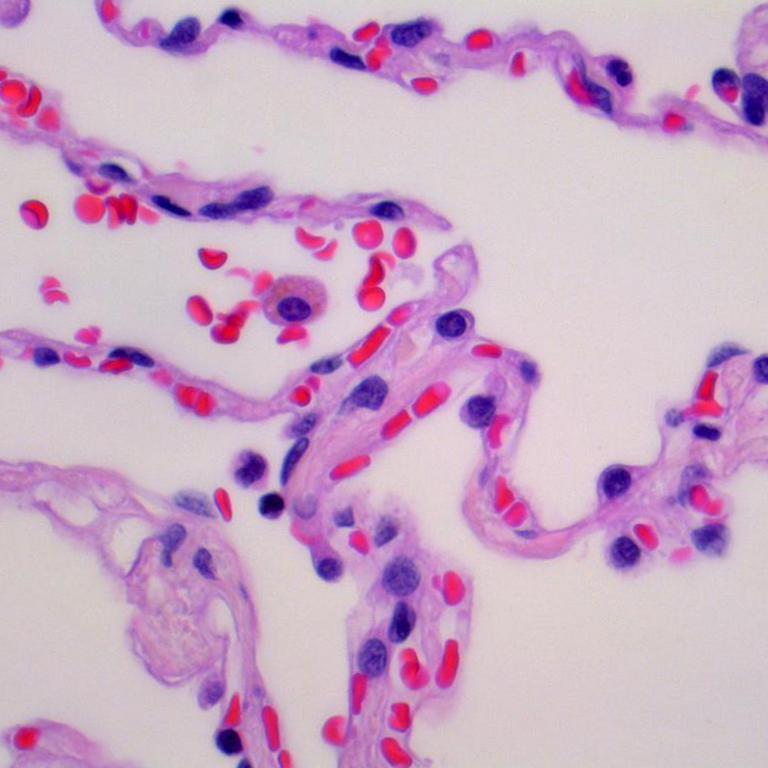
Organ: lung
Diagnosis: benign